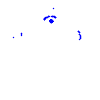
Particle: proton